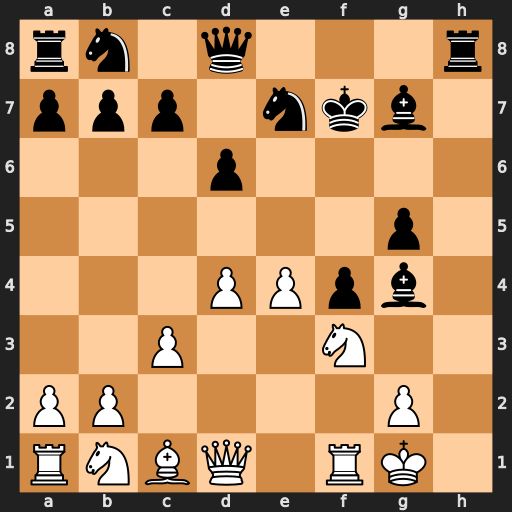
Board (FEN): rn1q3r/ppp1nkb1/3p4/6p1/3PPpb1/2P2N2/PP4P1/RNBQ1RK1
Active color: w
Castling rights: -
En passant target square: -
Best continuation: Nxg5+ Kg8 Qxg4